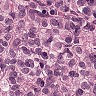
Metastatic tissue present: yes